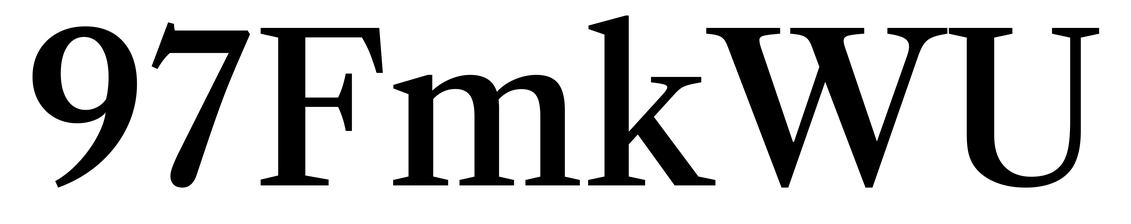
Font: LibreCaslonText_Medium